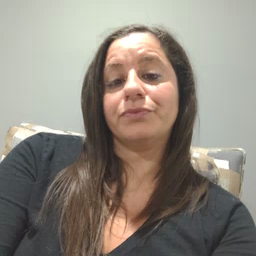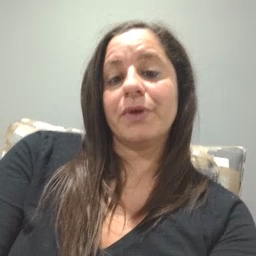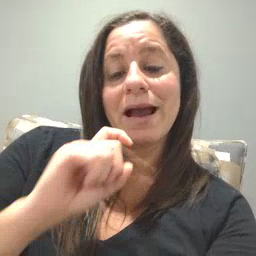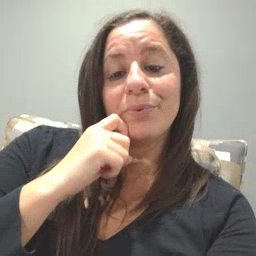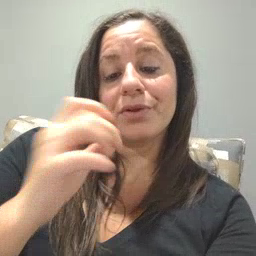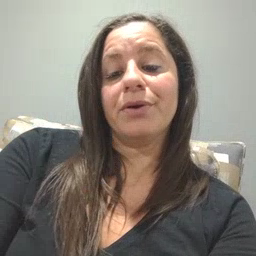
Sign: apple